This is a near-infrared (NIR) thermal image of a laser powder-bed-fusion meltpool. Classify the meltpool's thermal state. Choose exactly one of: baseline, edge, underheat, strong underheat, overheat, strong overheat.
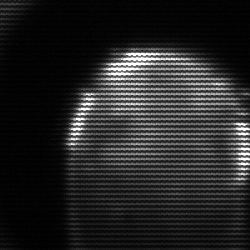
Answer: edge